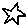
Label: star